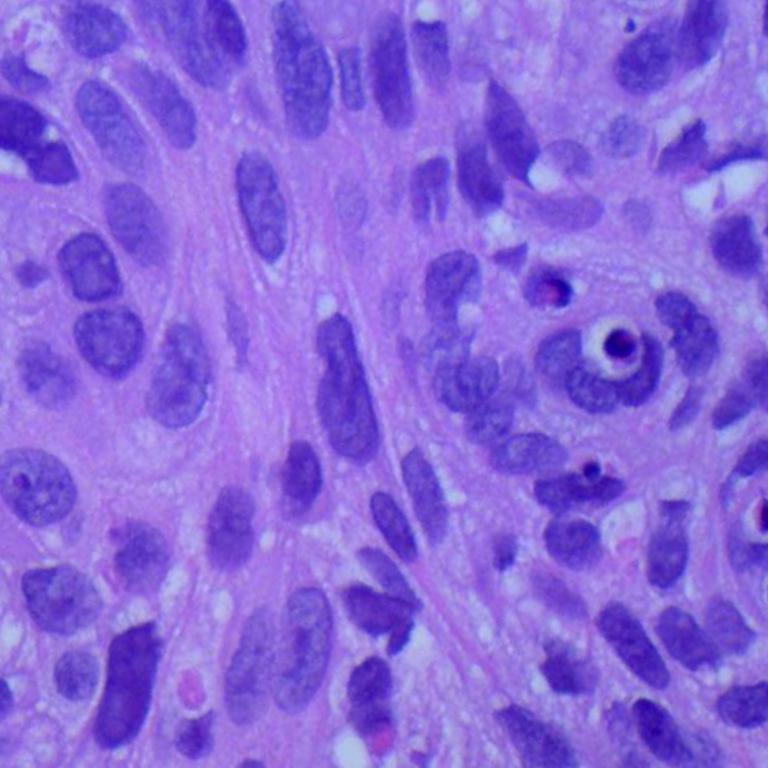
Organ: lung
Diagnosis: squamous carcinomas